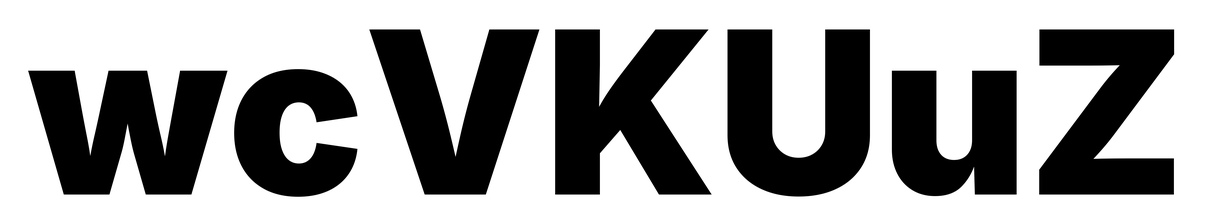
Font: Inter_Black